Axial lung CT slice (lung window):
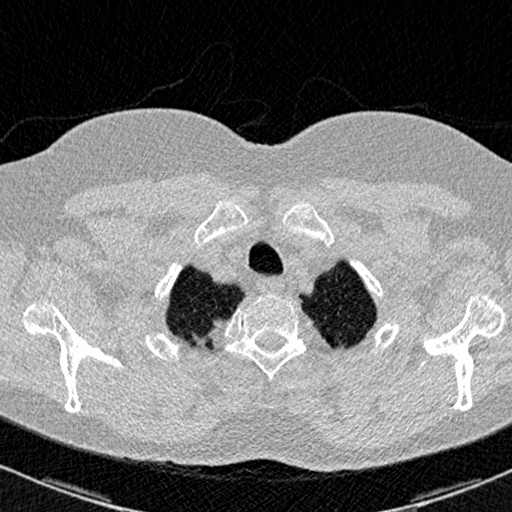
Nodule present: no